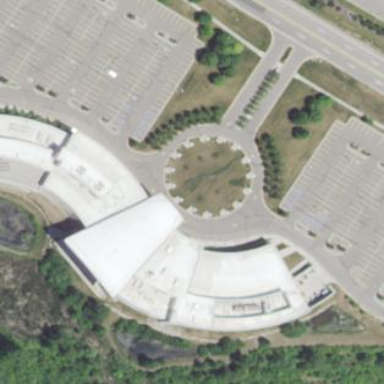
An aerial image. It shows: Building with flat roof.